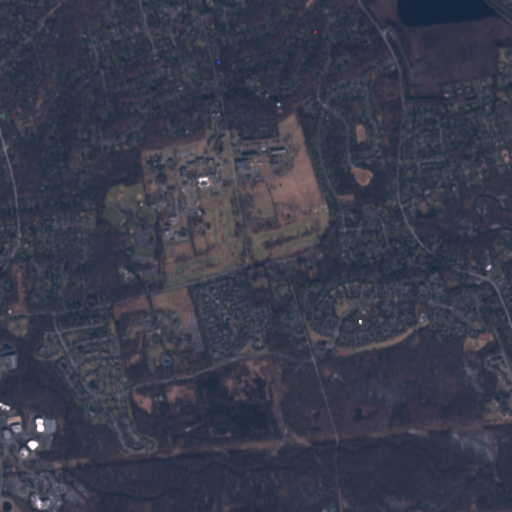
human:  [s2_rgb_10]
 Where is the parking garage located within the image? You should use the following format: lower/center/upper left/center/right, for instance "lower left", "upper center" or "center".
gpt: The parking garage is located in the lower left of the image.
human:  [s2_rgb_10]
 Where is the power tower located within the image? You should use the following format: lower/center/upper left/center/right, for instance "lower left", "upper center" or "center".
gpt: The power tower is located in the lower of the image.
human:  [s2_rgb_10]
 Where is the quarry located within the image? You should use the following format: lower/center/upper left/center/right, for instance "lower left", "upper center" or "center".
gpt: The quarry is located in the upper right of the image.
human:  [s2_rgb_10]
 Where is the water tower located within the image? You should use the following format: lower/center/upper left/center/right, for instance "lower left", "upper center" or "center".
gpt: The water tower is located in the upper center of the image.
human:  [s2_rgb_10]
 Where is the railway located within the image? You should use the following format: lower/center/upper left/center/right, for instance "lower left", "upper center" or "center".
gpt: The railway is located in the upper right of the image.
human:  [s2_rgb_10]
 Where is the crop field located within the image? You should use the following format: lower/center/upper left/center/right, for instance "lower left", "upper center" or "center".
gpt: There is no crop field in the image.